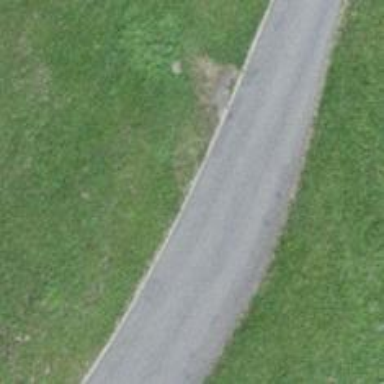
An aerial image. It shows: Passing place on the road.